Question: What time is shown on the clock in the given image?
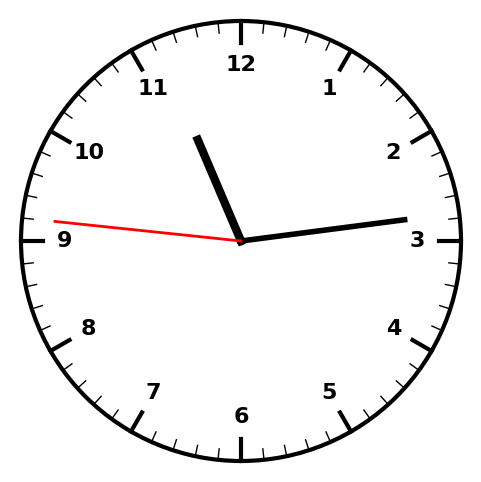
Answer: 11:13:46